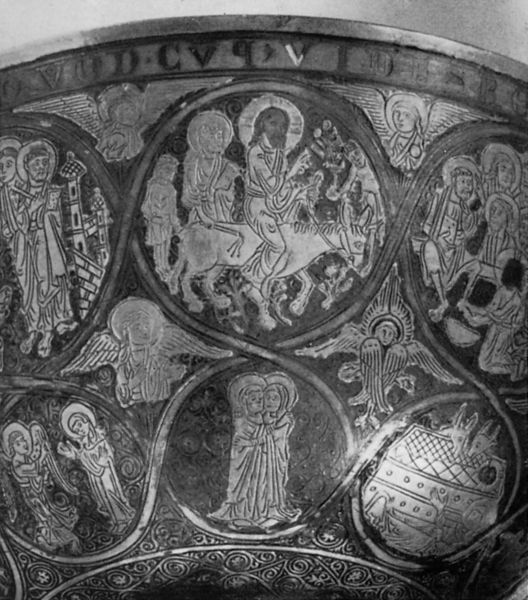
Titel: Bertolduskelch aus dem Kloster Wilten mit Patene und Saugröhrchen
Standort: Herkunft: Innsbruck, Kloster Wilten (EU - AUT)
Institution: Wien, Kunsthistorisches Museum
Schlagwörter: flügel, tiere, paar, esel, reiter, rund, turm, engel, schrift, mauer, detail, ornamente, metall, flucht, schwarz weiß, gravur, jesus, christlich, heilige, schlüssel, maria, jerusalem, heimsuchung, verkündigung, geburt, einzug, flucht nach ägypten, bilderzählung, palmsonntag, trinkbecher, seraphin